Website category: sports
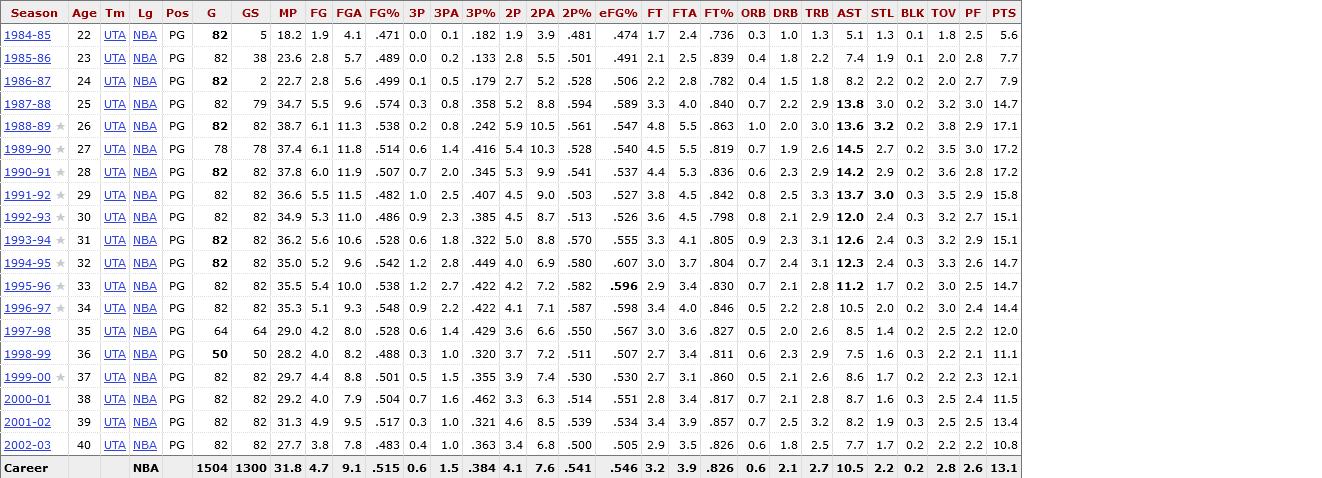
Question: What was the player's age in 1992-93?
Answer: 30

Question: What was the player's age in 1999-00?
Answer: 37

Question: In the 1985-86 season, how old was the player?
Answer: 23

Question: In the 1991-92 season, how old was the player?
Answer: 29

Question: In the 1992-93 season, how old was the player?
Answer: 30

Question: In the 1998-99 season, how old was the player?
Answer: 36

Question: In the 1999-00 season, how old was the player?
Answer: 37

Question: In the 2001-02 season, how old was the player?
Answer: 39

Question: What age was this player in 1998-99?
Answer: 36

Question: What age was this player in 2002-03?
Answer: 40

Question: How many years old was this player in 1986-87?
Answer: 24

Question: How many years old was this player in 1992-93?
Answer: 30

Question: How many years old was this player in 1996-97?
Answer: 34

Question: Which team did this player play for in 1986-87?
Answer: UTA

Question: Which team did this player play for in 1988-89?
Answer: UTA

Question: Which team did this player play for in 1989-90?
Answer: UTA

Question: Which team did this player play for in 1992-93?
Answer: UTA

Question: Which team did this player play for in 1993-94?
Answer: UTA

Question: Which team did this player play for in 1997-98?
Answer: UTA

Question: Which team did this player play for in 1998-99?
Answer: UTA

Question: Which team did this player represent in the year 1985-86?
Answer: UTA

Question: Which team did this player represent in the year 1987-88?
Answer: UTA

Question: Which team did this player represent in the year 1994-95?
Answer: UTA

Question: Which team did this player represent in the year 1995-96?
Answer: UTA

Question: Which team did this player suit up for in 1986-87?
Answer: UTA

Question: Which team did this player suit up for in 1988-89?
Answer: UTA

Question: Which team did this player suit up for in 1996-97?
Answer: UTA

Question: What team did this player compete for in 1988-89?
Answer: UTA

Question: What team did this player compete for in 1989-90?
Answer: UTA

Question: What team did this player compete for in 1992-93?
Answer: UTA

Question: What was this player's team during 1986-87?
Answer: UTA

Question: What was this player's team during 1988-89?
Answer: UTA

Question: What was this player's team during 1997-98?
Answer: UTA

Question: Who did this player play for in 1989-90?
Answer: UTA

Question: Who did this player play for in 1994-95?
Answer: UTA

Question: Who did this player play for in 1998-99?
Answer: UTA

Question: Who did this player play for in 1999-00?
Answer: UTA

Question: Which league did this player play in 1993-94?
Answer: NBA

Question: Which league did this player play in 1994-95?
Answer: NBA

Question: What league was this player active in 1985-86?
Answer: NBA

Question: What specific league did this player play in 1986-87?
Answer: NBA

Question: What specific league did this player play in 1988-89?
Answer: NBA

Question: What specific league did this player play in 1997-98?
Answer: NBA

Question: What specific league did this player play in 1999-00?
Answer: NBA

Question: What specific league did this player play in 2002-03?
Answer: NBA

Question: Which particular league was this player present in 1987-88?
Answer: NBA

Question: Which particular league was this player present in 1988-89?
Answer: NBA

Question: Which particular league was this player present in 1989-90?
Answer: NBA

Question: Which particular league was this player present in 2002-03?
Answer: NBA

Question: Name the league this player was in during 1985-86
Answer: NBA

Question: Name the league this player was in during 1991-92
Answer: NBA

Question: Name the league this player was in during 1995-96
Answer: NBA

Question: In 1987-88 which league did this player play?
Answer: NBA

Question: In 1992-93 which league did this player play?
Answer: NBA

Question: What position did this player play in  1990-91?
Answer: PG

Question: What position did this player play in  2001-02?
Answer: PG

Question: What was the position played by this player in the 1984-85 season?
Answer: PG

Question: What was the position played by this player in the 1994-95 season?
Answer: PG

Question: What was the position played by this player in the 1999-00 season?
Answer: PG

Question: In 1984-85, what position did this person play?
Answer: PG

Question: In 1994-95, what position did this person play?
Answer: PG

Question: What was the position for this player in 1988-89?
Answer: PG

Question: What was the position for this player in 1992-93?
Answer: PG

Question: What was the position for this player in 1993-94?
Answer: PG